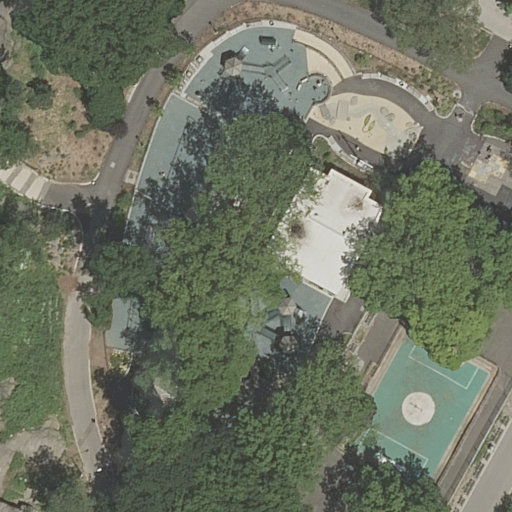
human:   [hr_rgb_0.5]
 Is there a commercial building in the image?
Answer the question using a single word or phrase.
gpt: no

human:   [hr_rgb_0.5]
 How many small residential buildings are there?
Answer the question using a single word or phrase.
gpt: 0

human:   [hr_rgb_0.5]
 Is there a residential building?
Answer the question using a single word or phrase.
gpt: yes

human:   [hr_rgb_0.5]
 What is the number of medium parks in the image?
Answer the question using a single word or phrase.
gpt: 0

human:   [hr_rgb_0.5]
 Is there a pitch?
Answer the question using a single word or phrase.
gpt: yes

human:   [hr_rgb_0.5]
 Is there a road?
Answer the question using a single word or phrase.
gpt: yes

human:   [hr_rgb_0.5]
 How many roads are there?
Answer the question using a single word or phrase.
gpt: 6

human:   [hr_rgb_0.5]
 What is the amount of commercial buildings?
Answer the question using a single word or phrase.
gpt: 0

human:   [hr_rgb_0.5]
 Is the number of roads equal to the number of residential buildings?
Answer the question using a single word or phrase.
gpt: no

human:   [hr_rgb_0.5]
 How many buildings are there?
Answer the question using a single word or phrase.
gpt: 1

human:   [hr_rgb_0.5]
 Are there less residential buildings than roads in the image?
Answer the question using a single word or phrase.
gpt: yes

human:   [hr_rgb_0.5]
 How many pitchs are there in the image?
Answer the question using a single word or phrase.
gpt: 2

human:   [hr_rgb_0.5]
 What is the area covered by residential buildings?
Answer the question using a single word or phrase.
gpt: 337m2

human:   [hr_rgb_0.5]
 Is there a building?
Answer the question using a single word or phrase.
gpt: yes

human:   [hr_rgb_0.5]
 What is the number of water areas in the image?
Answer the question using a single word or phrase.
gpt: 0

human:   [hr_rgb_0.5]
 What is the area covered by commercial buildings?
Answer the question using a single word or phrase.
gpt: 0m2

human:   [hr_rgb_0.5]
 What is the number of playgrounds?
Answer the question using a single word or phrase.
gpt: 1

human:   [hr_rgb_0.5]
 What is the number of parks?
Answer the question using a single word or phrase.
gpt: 1

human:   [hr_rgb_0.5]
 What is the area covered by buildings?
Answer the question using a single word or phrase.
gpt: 337m2

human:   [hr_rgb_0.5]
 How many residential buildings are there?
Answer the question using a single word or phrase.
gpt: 1

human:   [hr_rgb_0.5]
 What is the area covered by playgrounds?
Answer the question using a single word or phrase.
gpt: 884m2

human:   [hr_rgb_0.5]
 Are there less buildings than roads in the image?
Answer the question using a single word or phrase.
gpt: yes

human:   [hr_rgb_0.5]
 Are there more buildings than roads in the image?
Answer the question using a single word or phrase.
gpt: no

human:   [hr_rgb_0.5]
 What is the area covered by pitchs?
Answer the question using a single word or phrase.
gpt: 190m2

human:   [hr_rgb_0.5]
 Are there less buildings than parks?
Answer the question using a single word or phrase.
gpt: no

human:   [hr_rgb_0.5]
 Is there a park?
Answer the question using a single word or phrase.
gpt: yes

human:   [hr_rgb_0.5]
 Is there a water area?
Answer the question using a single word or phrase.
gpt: no

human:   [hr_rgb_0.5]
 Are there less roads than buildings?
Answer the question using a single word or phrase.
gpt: no

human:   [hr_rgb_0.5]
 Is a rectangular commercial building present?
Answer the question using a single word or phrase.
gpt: no

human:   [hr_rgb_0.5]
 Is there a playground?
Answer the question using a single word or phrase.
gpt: yes

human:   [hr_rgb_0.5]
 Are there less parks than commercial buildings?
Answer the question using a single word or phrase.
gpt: no

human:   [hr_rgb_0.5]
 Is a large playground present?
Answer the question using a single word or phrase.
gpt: yes

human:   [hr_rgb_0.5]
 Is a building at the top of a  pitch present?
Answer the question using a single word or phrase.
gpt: yes

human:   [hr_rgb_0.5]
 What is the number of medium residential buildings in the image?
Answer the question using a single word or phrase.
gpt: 1

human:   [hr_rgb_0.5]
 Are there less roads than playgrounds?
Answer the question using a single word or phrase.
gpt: no

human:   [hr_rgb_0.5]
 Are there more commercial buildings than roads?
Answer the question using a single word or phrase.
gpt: no

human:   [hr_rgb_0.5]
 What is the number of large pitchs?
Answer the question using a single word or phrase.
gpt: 0

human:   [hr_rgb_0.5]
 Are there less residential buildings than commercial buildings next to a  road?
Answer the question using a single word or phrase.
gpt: no

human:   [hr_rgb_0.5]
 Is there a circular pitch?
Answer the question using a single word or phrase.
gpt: no

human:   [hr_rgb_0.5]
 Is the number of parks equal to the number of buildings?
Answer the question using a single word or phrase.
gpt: yes

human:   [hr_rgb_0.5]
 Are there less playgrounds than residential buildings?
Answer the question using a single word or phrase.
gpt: no

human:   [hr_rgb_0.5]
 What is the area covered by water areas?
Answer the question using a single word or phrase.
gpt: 0m2

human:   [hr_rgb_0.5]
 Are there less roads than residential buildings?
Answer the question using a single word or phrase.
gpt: no

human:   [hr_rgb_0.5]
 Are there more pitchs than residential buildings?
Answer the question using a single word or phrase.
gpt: yes

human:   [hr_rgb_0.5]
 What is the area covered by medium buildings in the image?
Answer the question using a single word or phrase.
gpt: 337m2

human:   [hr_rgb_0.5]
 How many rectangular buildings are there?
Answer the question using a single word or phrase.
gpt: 0

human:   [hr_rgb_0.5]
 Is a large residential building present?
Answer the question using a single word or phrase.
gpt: no

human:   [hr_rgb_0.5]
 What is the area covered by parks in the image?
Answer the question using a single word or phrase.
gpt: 10345m2

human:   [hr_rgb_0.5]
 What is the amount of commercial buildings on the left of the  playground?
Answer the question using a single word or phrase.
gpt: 0

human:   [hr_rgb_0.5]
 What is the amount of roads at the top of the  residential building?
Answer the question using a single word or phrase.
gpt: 4

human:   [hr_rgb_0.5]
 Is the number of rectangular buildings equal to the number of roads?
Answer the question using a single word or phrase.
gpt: no

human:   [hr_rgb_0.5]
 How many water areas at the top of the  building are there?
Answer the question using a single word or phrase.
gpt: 0

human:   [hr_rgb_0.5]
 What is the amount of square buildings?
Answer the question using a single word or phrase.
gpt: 0

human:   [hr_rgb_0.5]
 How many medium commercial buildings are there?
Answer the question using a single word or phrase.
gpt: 0

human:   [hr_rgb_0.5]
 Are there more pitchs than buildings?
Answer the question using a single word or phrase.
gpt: yes

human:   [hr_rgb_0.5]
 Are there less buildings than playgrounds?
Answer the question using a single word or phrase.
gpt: no

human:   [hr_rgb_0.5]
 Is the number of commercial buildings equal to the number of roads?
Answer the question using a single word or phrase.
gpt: no

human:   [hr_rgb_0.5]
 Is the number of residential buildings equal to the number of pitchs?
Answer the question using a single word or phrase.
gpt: no

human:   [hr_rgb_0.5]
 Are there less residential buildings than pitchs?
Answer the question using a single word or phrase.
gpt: yes

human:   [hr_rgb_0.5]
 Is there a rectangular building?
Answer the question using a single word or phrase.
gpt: no

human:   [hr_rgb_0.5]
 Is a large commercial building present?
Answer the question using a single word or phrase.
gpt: no

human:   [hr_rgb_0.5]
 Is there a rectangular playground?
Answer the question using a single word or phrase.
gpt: yes

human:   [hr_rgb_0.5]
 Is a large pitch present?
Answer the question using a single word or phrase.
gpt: no

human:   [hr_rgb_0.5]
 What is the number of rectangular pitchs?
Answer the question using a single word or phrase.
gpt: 2